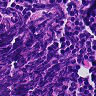
Metastatic tissue present: no